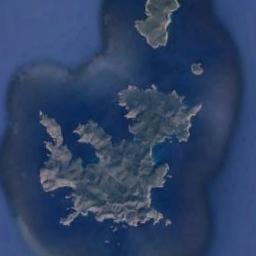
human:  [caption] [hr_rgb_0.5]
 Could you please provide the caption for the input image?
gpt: The land on the island is uneven .

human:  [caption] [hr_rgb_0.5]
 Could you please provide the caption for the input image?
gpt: Some islands of different sizes with a large reef are surrounded by light blue waters .

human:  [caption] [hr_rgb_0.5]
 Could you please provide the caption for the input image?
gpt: There are many islands of different sizes .

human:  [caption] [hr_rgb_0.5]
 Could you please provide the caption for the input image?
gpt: There are large and small irregular islands on the blue sea  There are mountains with green vegetation on the island .

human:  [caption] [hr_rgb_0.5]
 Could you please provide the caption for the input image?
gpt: There are three green islands on a blue sea .